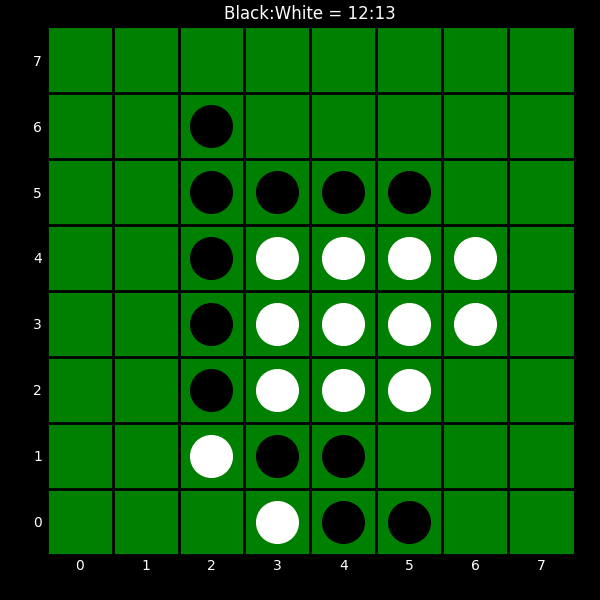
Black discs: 12
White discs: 13